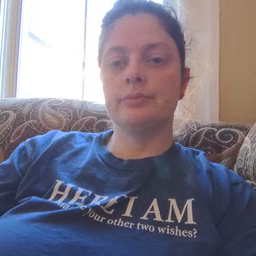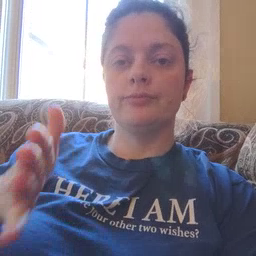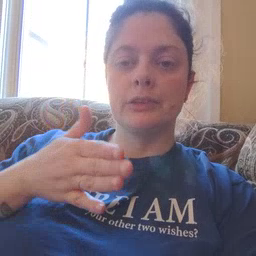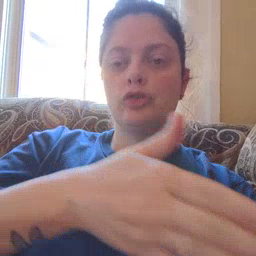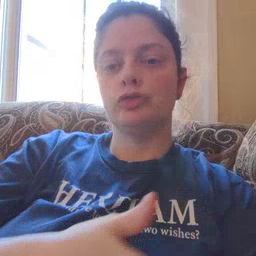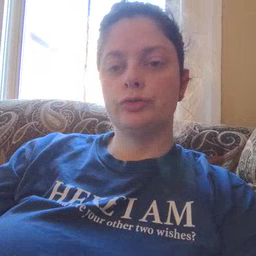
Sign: fish